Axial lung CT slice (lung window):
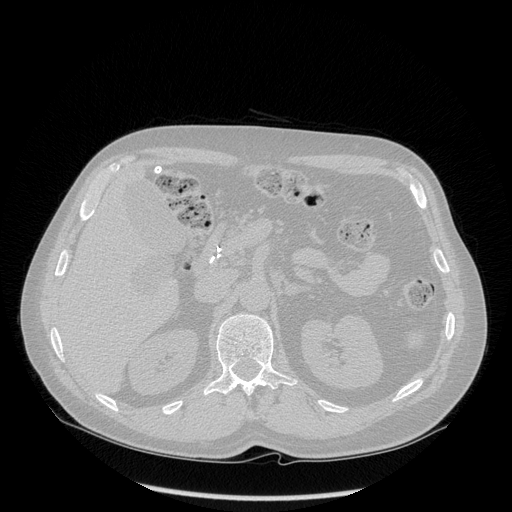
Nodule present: no